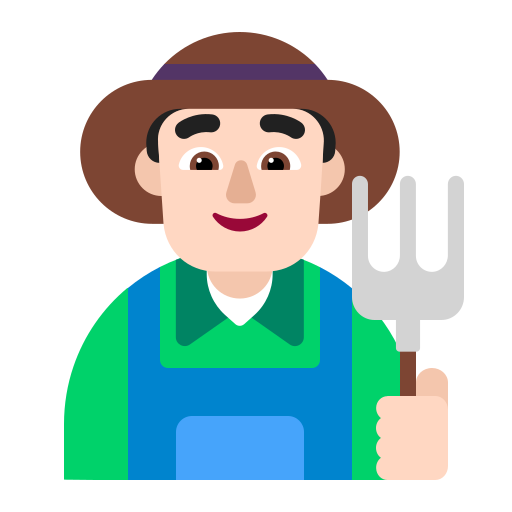
man farmer flat light